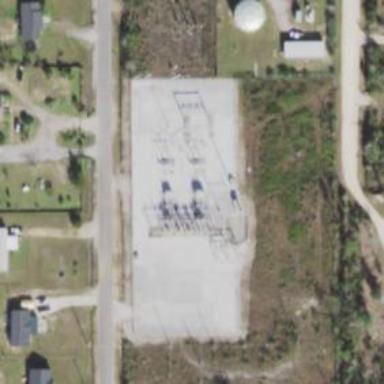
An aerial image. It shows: Outdoor distribution substation protected by fence.